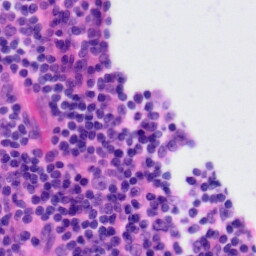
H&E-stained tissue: Tonsil